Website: slack
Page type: billing-address
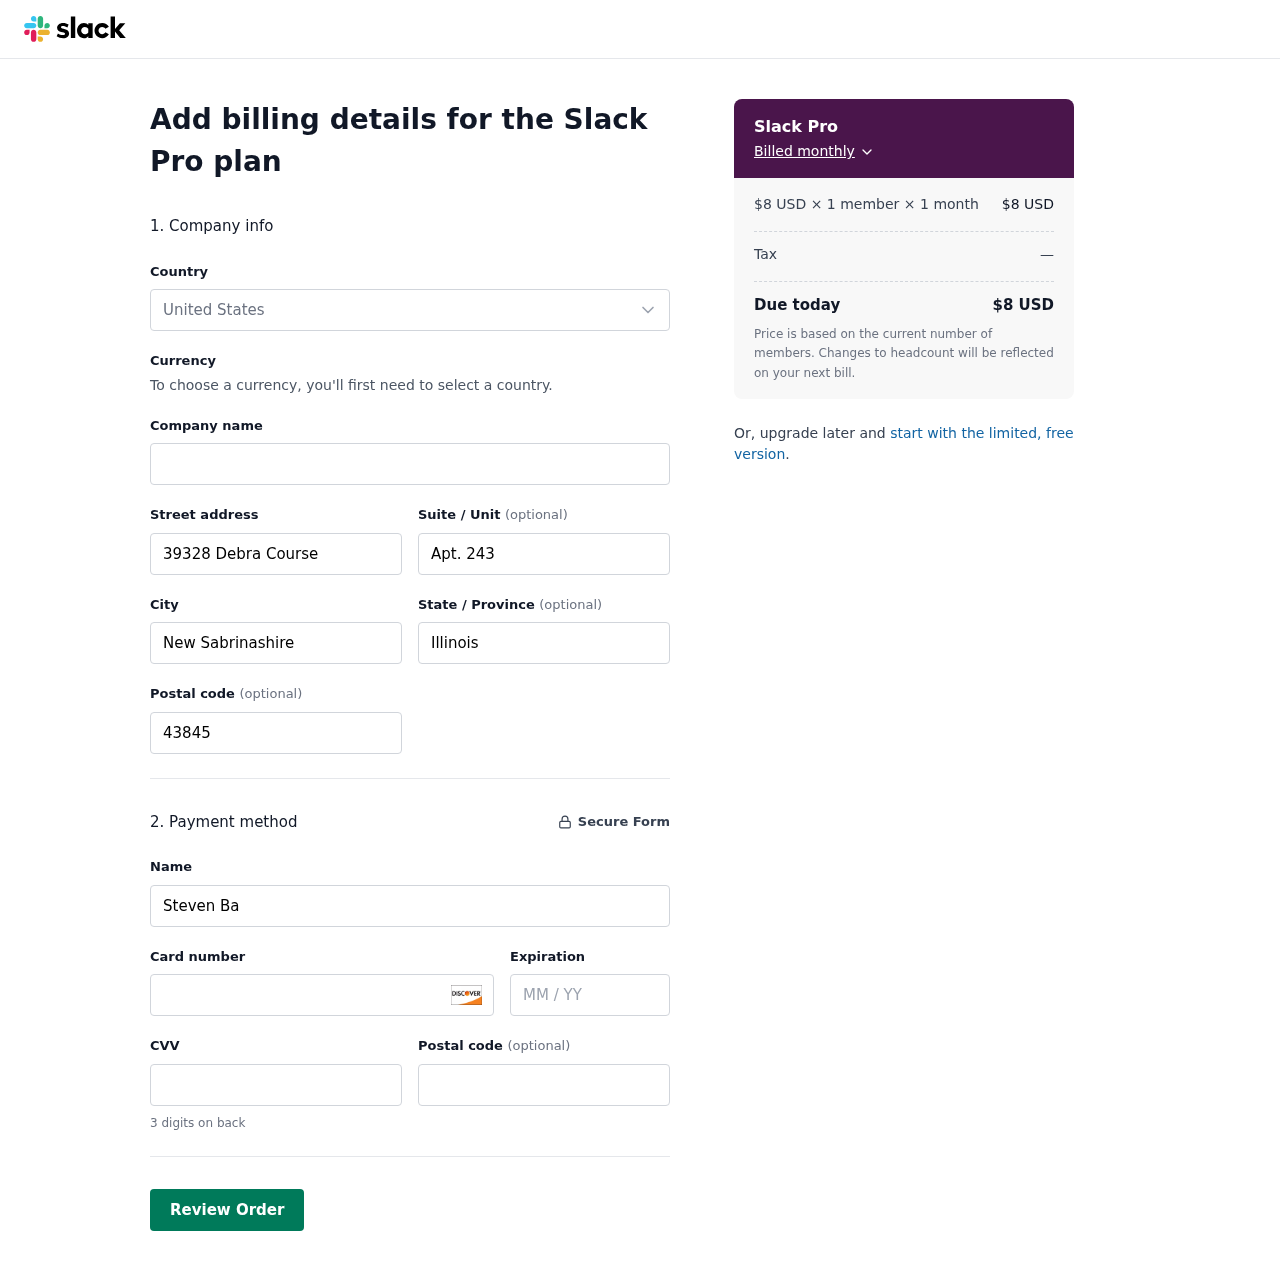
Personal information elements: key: PII_CARD_CVV
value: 176
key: PII_CARD_EXPIRY
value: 08/30
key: PII_CARD_NUMBER
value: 6583 2382 4773 2355
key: PII_CITY
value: New Sabrinashire
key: PII_COUNTRY
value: United States
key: PII_FULLNAME
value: Steven Barton
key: PII_POSTCODE
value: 43845
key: PII_POSTCODE2
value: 39666
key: PII_STATE
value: Illinois
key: PII_STREET
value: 39328 Debra Course
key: PII_STREET2
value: Apt. 243
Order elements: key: ORDER_PLAN_PRICE
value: $8 USD
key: ORDER_NUM_MEMBERS
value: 1 member
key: ORDER_NUM_MONTHS
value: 1 month
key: ORDER_SUBTOTAL
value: $8 USD
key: ORDER_TAX
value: —
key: ORDER_TOTAL
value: $8 USD